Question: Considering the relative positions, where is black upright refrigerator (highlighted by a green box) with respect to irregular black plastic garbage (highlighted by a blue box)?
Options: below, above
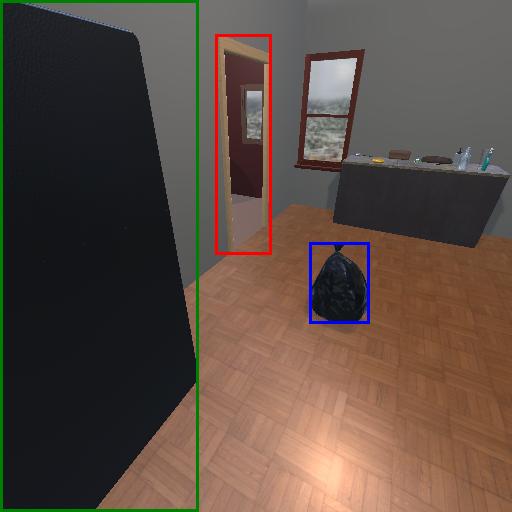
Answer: below